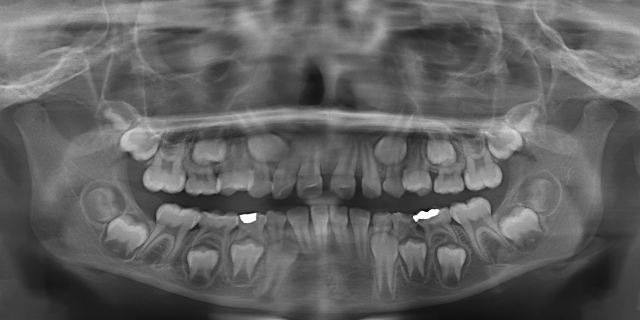
adult